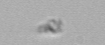
Label: detritus